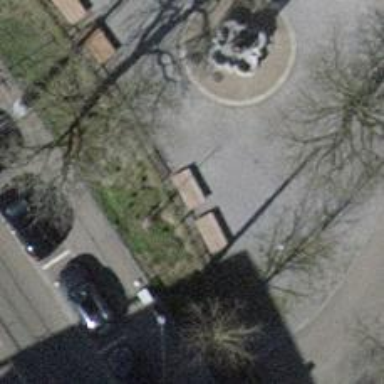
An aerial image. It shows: Bench for seating.